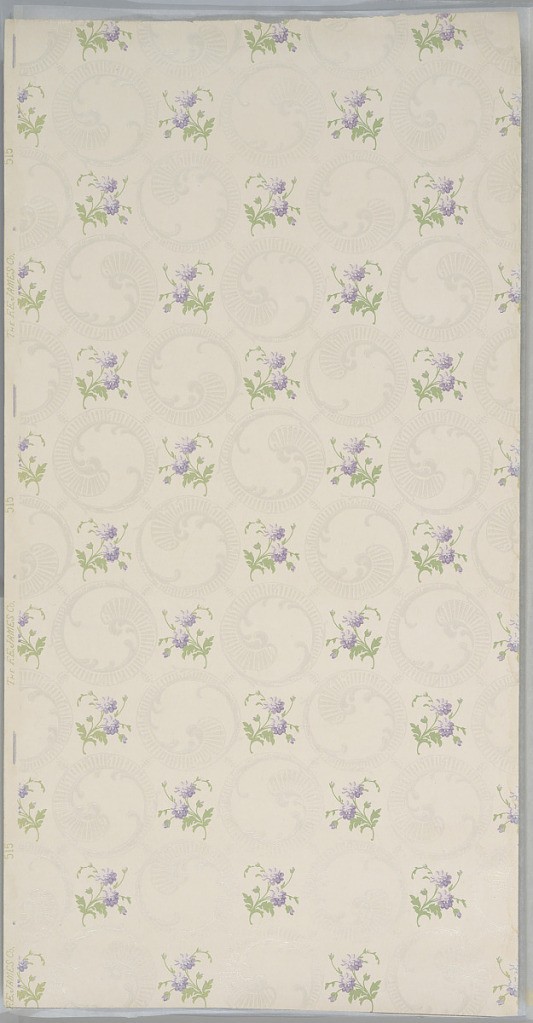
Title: Ceiling paper
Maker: F. E. James Co., New York, New York
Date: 1905–1915
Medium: Machine-printed paper, liquid mica
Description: On lavender-gray ground, circular scroll motifs in white all over, with staggered stemmed purple flowers.